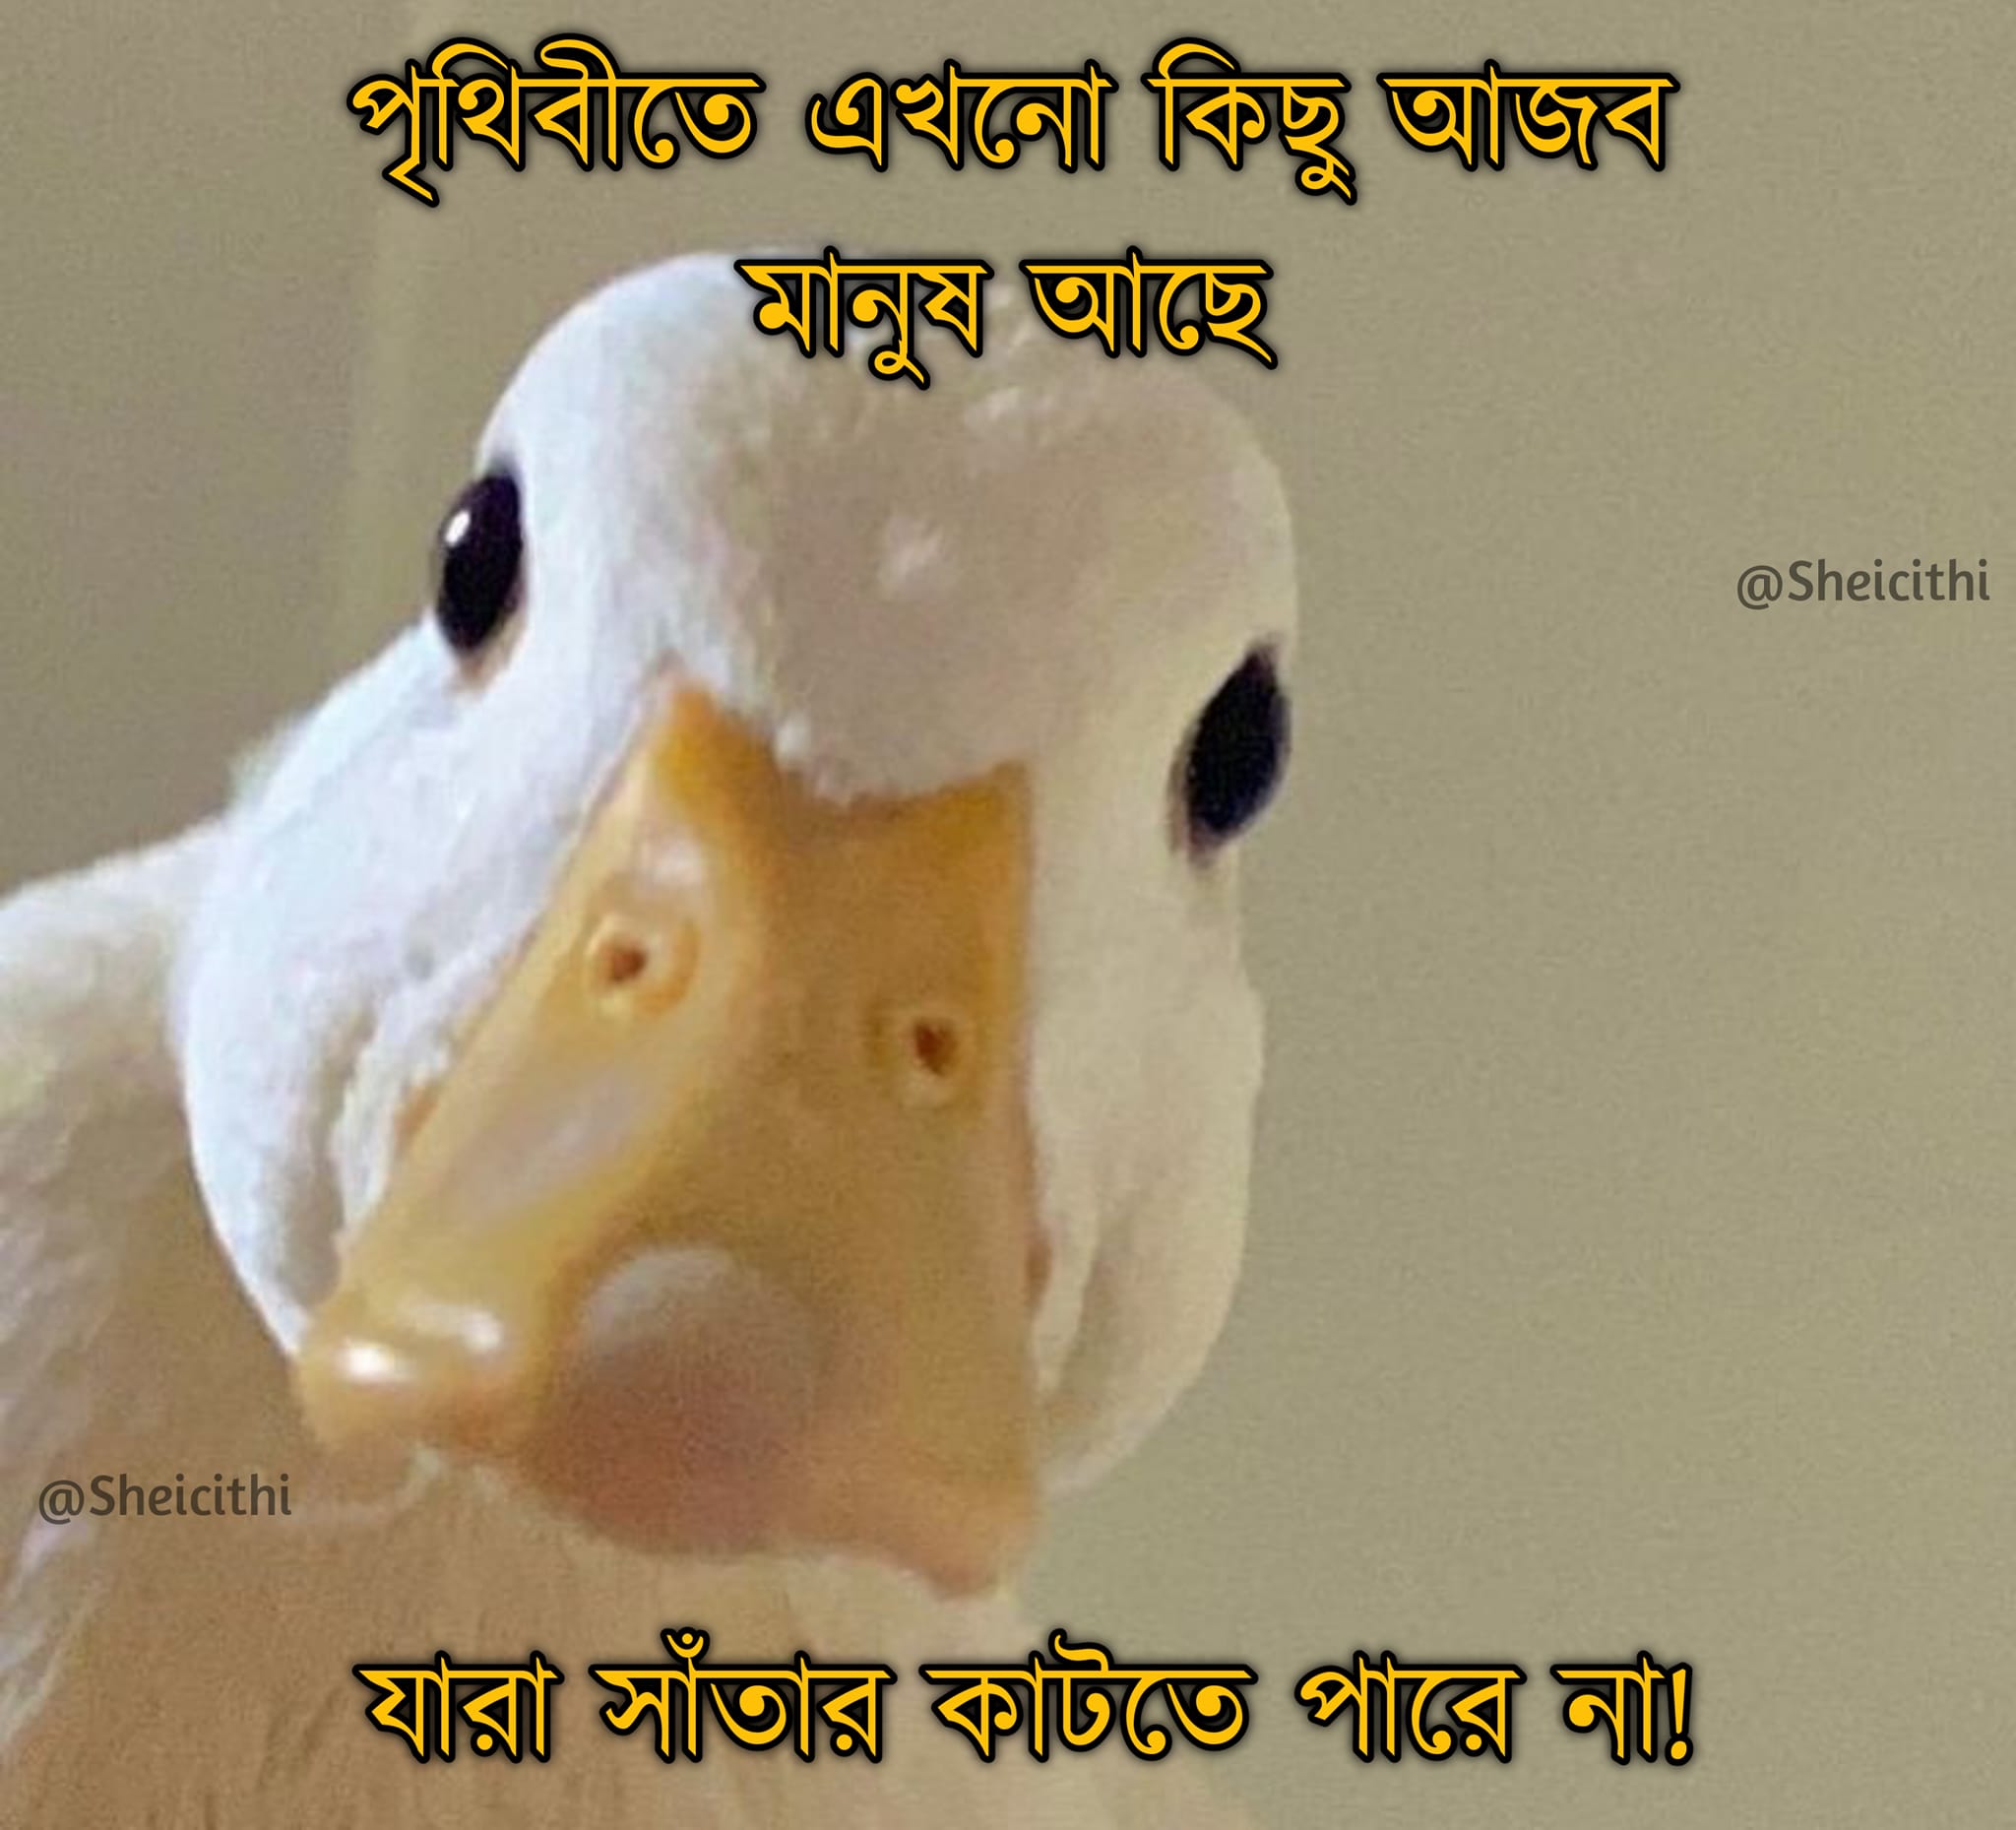
Text: পৃথিবীতে এখনো কিছু আজব মানুষ আছে যারা সাঁতার কাটতে পারে না
Label: Non Hate